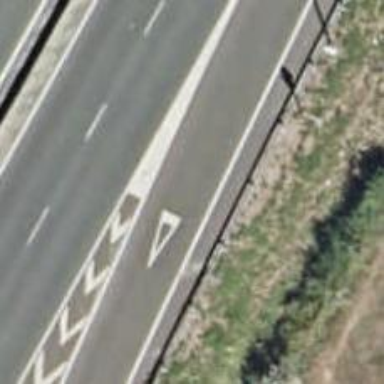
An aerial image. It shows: Road with "give way" sign.